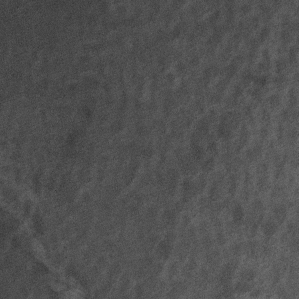
Label: non_frost